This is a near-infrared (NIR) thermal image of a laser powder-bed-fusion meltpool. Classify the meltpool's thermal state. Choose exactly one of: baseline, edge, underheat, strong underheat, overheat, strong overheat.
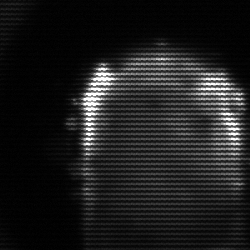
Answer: baseline